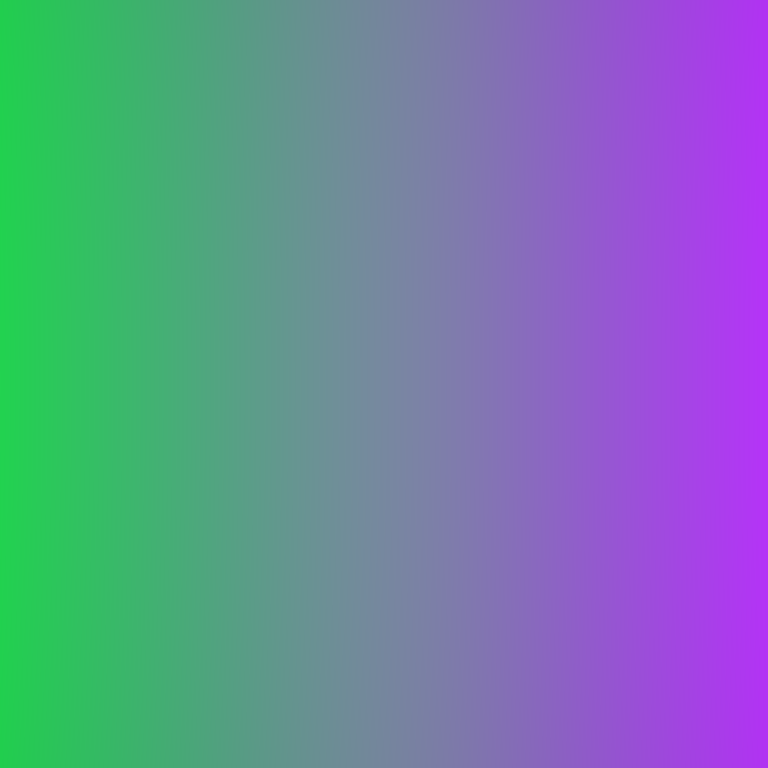
Abstract light effect, smooth gradient from vibrant green to rich purple, calm atmosphere, soft blend, no room, no furniture, no objects.